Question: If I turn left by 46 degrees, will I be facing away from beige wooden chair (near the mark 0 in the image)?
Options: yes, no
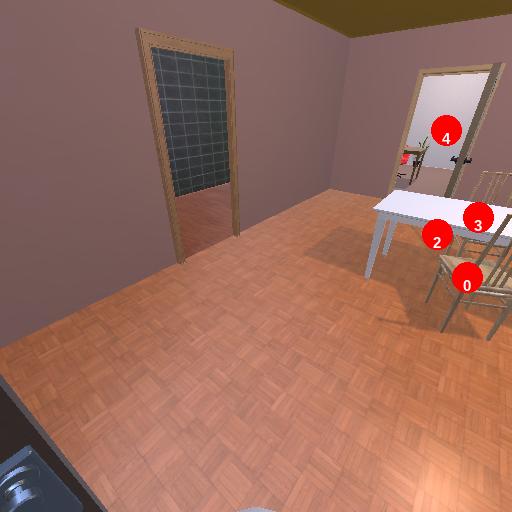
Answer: yes